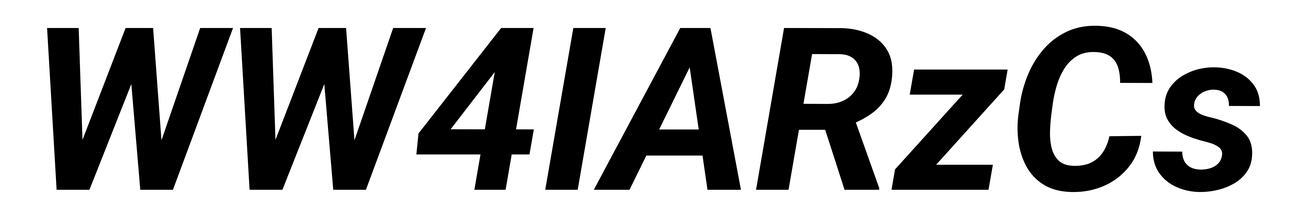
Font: Roboto-Italic_Bold_Italic